Interaction volume radius: 5 \u00c5
Interaction volume height: 10 \u00c5
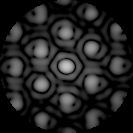
Disorder parameter: 0.1897